Question: I am trying to integrate facebook canvas on my web application that is currently running on 'localhost:8080'
upon running the site it gave me this error.
'''
API Error Code: 191
API Error Description: The specified URL is not owned by the application
Error Message: redirect_uri is not owned by the application.
'''
And here is my app settings.

I was just following the documentation and this error showed up,
'''
window.fbAsyncInit = function() {
FB
.init({
appId : 'myappIdHere', // App ID
channelUrl : 'https://apps.facebook.com/mytestapp/', // Channel File
status : true, // check login status
cookie : true, // enable cookies to allow the server to access the session
xfbml : true
// parse XFBML
});
FB.ui({
method : 'feed'
});
};
// Load the SDK Asynchronously
(function(d, s, id) {
var js, fjs = d.getElementsByTagName(s)[0];
if (d.getElementById(id)) {
return;
}
js = d.createElement(s);
js.id = id;
js.src = "//connect.facebook.net/en_US/all.js";
fjs.parentNode.insertBefore(js, fjs);
}(document, 'script', 'facebook-jssdk'));
'''
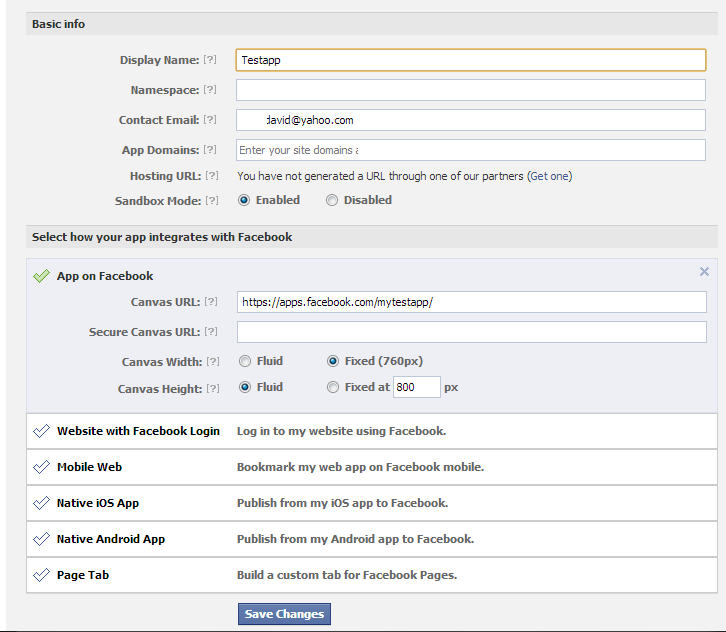
Answer: The URL you need to place in "canvas url" is probably localhost:8080 (the app url is determined by "name space", and will always be <URL>
You need to specify a redirect URI for
<URL>
'''
<script>
FB.init({appId: "YOUR_APP_ID", status: true, cookie: true});
function postToFeed() {
// calling the API ...
var obj = {
method: 'feed',
redirect_uri: 'https://apps.facebook.com/mytestapp/',
link: 'https://apps.facebook.com/mytestapp/',
name: 'Facebook Dialogs',
caption: 'Reference Documentation',
description: 'Using Dialogs to interact with users.'
};
function callback(response) {
document.getElementById('msg').innerHTML = "Post ID: " + response['post_id'];
}
FB.ui(obj, callback);
}
</script>
'''